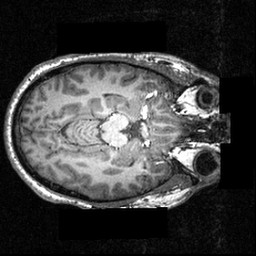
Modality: T1w
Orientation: axial
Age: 24
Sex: male
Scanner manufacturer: siemens
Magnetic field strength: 3.951 T
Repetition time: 1.5 s
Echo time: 0.00335 s